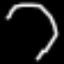
Label: octagon